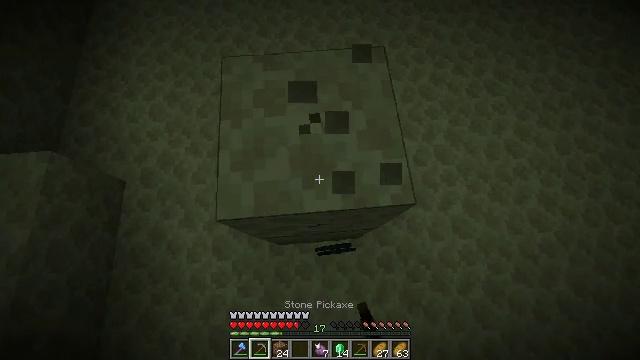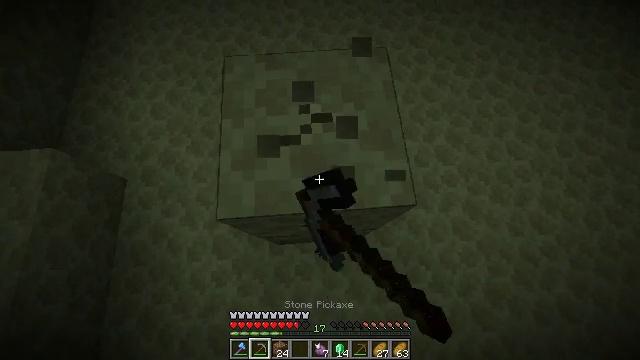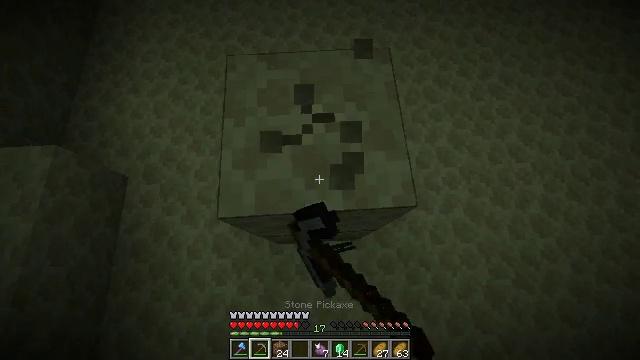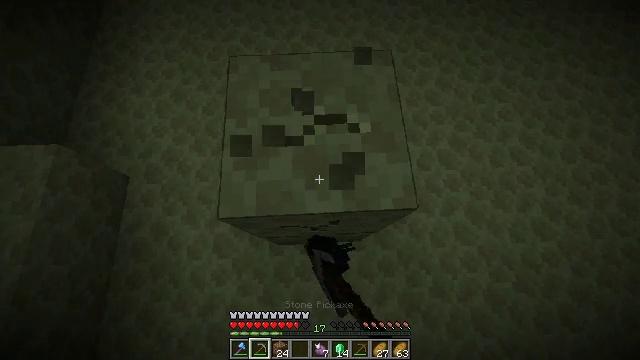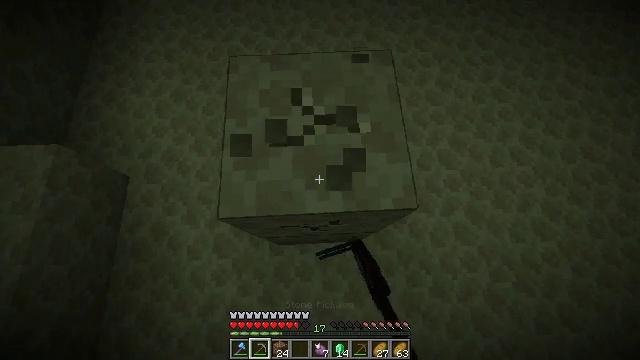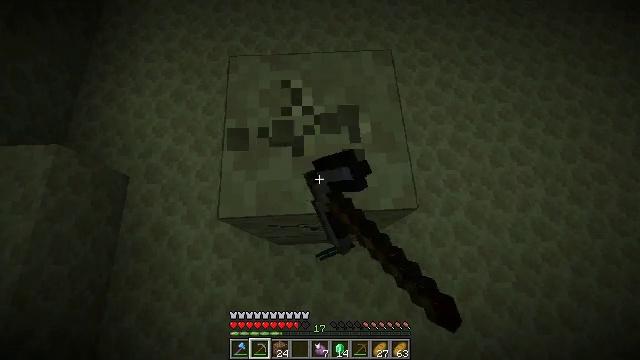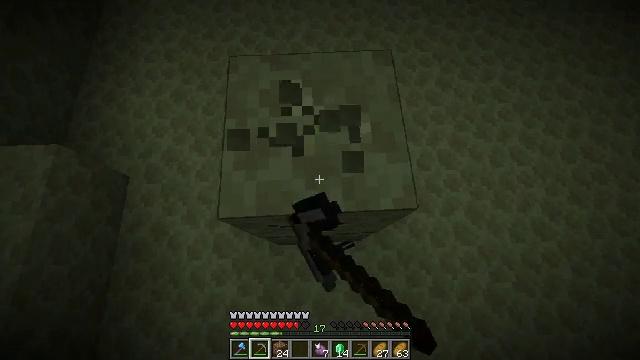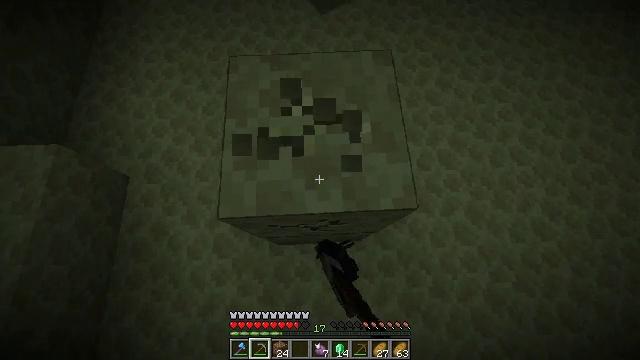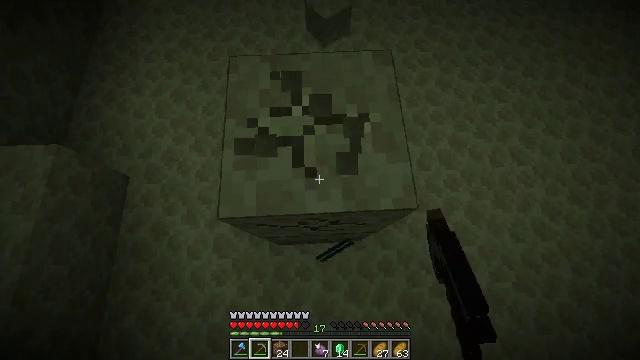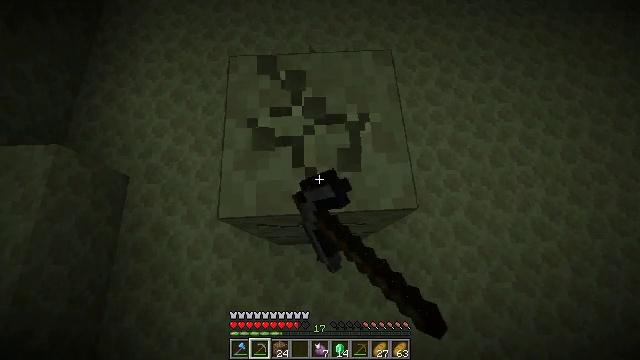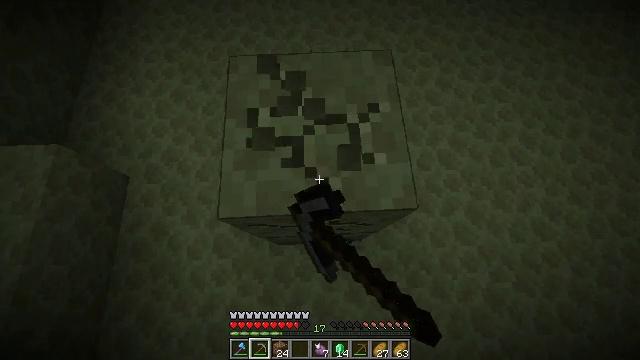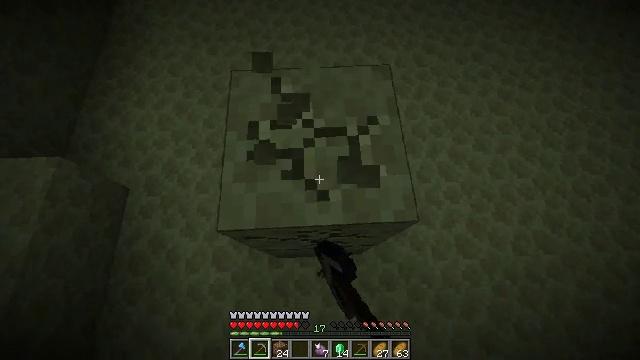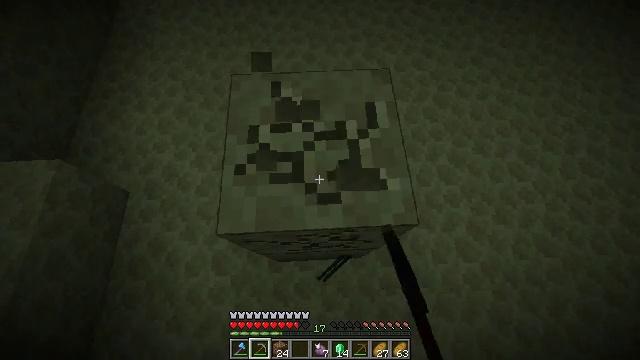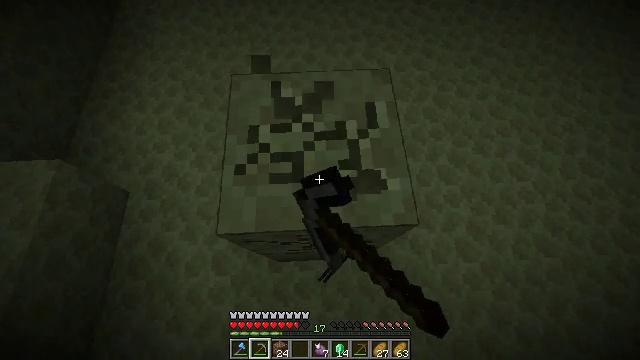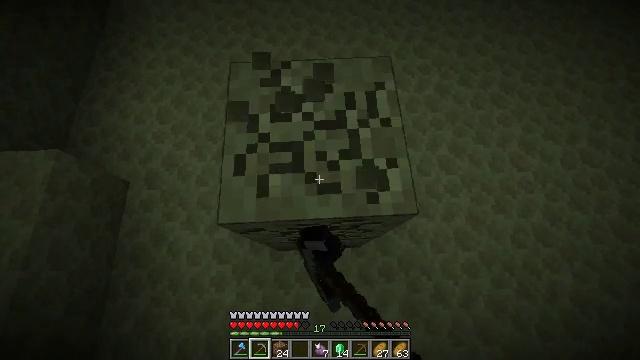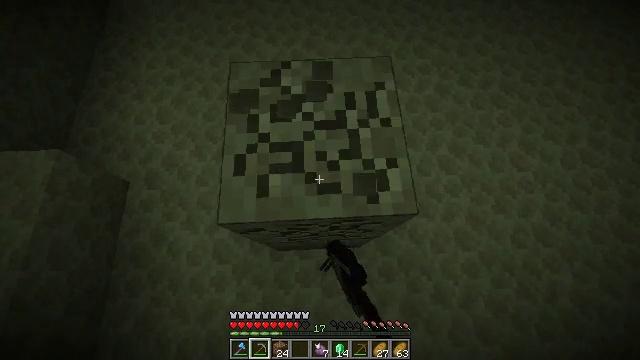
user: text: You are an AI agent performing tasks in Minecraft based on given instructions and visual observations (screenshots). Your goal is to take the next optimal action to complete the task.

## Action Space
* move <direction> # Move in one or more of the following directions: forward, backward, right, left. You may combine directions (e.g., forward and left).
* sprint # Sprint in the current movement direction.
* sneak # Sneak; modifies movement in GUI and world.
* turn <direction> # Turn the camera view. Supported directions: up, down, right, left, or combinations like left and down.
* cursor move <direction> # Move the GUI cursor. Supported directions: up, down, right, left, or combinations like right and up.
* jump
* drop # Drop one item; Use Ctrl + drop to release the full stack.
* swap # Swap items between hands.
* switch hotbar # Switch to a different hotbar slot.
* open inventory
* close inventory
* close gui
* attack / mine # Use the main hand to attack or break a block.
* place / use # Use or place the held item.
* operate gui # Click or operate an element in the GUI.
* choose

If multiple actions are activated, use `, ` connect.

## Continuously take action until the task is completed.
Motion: motion action
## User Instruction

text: Dig the end stone for building materials.
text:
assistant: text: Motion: sneak, attack / mine
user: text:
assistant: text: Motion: sneak, attack / mine
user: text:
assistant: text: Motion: sneak, attack / mine
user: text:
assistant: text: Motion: sneak, attack / mine
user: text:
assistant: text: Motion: sneak, attack / mine
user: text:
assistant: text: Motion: sneak, attack / mine
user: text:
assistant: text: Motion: sneak, attack / mine
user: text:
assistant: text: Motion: sneak, attack / mine
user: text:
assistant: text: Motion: sneak, attack / mine
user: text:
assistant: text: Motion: sneak, attack / mine
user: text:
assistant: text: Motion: sneak, turn up, attack / mine
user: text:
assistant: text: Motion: sneak, attack / mine
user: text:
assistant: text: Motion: sneak, attack / mine
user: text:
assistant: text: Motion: sneak, turn down, attack / mine
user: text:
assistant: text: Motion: sneak, attack / mine
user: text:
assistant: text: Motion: sneak, turn up, attack / mine
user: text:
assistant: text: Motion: sneak, attack / mine
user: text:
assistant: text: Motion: sneak, turn up, attack / mine
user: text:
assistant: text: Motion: sneak, attack / mine
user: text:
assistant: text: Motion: sneak, attack / mine
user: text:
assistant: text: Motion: sneak, attack / mine
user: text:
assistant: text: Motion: sneak, attack / mine
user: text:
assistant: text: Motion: sneak, attack / mine
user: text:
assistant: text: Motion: sneak, attack / mine
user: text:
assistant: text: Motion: sneak, attack / mine
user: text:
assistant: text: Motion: sneak, attack / mine
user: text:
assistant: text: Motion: sneak, attack / mine
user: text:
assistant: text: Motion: sneak, attack / mine
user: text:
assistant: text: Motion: sneak, attack / mine
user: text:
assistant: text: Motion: sneak, attack / mine